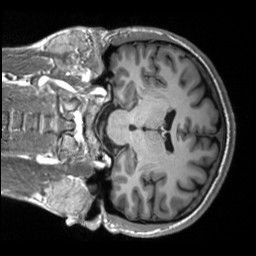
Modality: T1w
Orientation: coronal
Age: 32
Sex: male
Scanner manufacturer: siemens
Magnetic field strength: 3 T
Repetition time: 2.53 s
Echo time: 0.00219 s